Question: I have seen several apps that have shorter 'UINavigationBar'. Like the 'StackOverFlow' iOS app.
How do we achieve this?

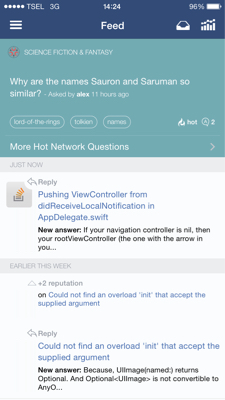
Answer: If you open several apps with navigation bars, you can see your statement is wrong when double-tapping the home button (to see them lined up nicely).
Compare Facebook, Whatsapp, YouTube, Pages, and Messages for example, they're all the same size. So unless they're all shrunk to the same size, I'd say they're not shrunk at all !
Now on top of that I suggest that you don't "change" your navigation bar too much, as it is a strong pivot point for your user and changing it would be "disturbing". Customize it to your will but have some limits.
If you just want to reduce it's height, I think you can simply use the navigationbar properties :
'''
self.navigationController.navigationBar setFrame:<#(CGRect)#>
'''
or
'''
self.navigationController.navigationBar.frame.size.height = //yourFloatValue.
'''
And that should do it !